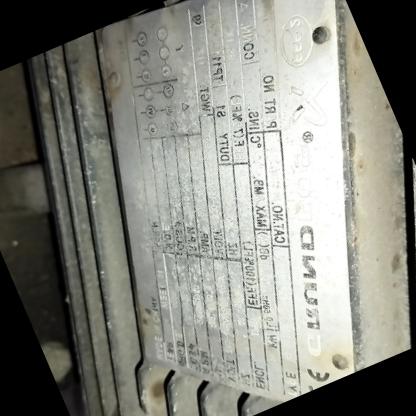
Klasa: tabliczka-znamionowa